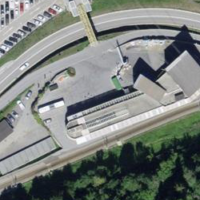
EUNIS habitat code: 24
Species observed at this site:
Chamaenerion angustifolium
Humulus lupulus